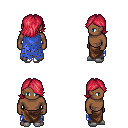
a pixel art fantasy rpg character, male body template, human, dark skin, blue tattered cape, robe skirt, ruby red swoop hairstyle, white slippers, four views (front, back, left, right), 2x2 character sprite sheet, small pixel art, hard edges, no anti-aliasing